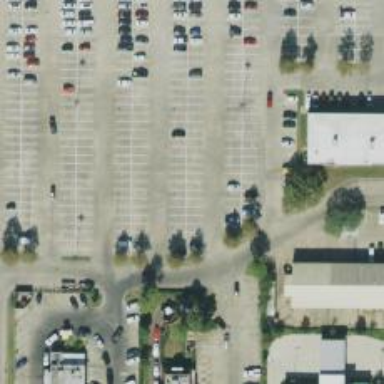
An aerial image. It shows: Parking space is available.